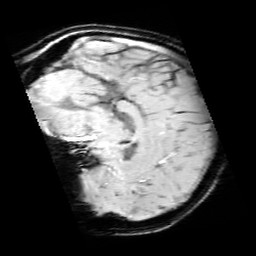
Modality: SWI
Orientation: sagittal
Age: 9
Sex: male
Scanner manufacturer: siemens
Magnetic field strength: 3 T
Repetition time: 0.027 s
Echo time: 0.02 s